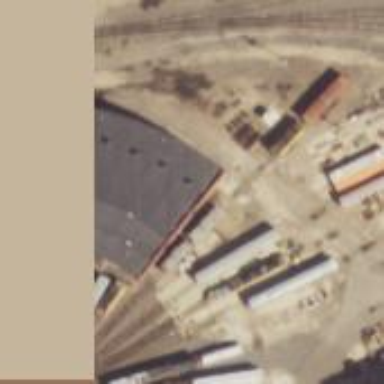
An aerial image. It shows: Industrial building.